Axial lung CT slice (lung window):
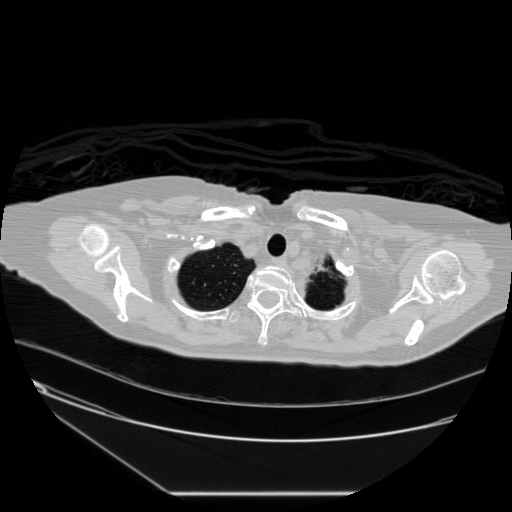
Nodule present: no